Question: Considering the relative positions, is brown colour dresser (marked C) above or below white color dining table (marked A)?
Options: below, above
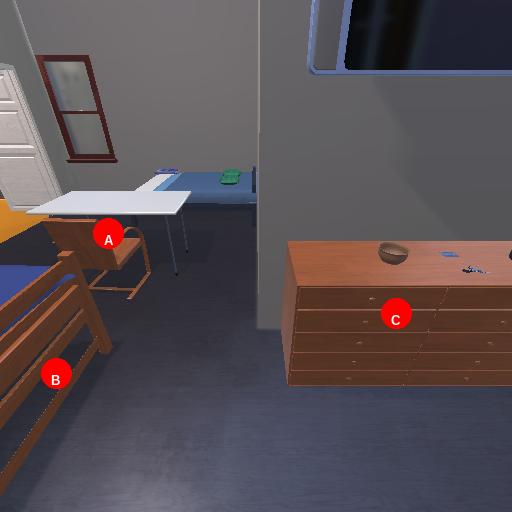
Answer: below